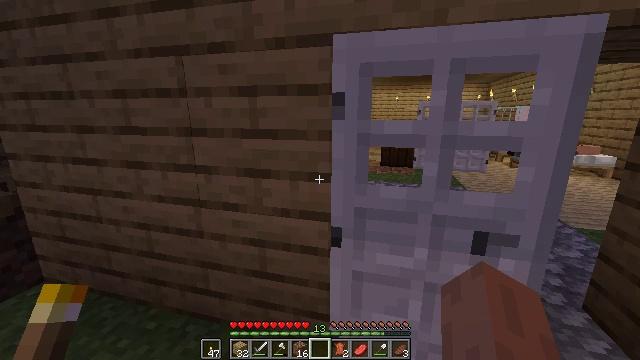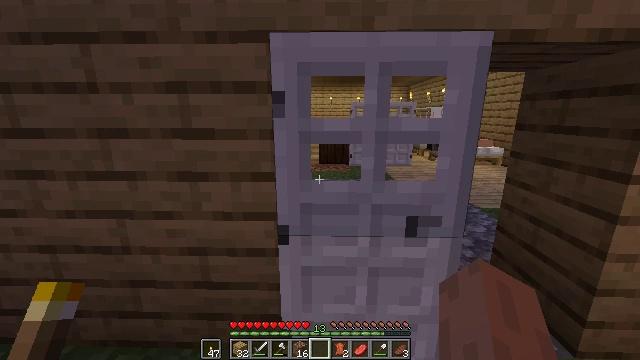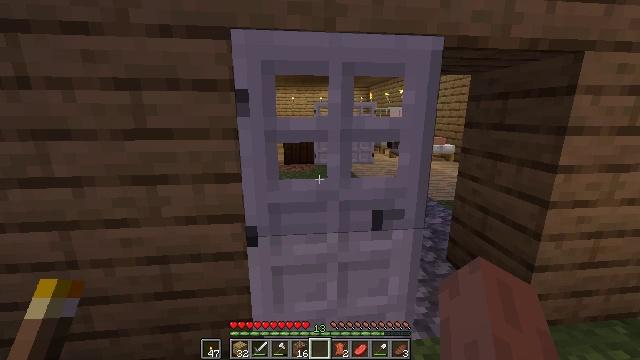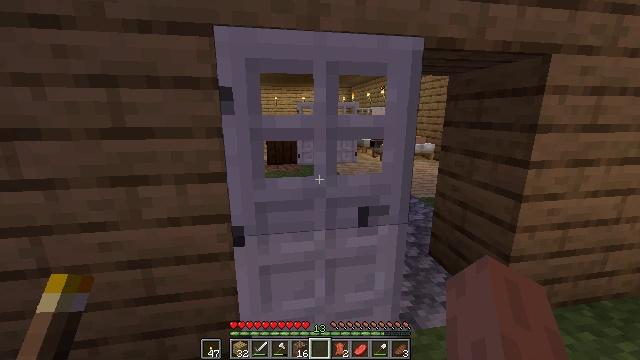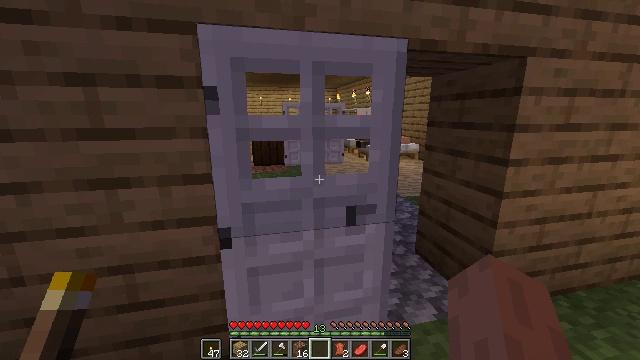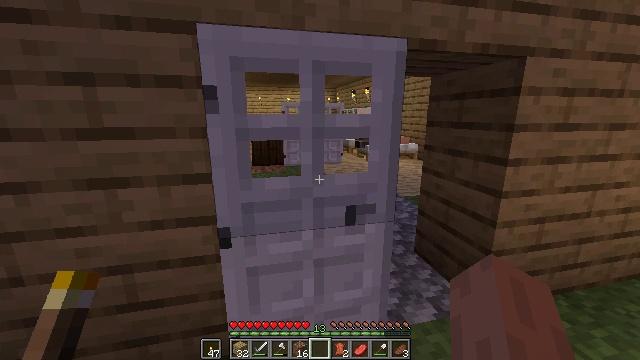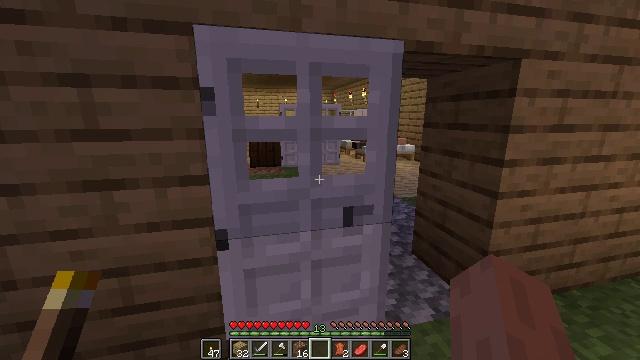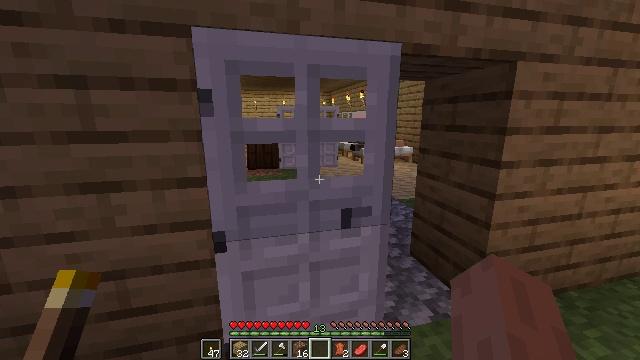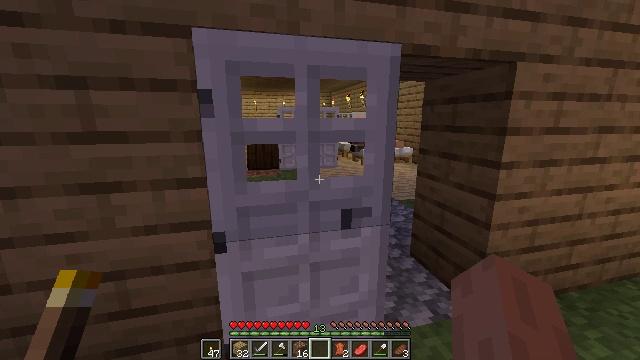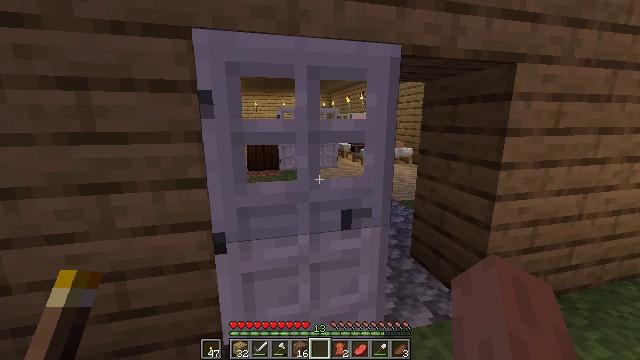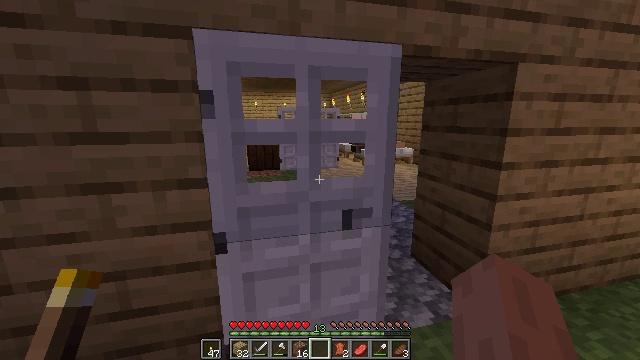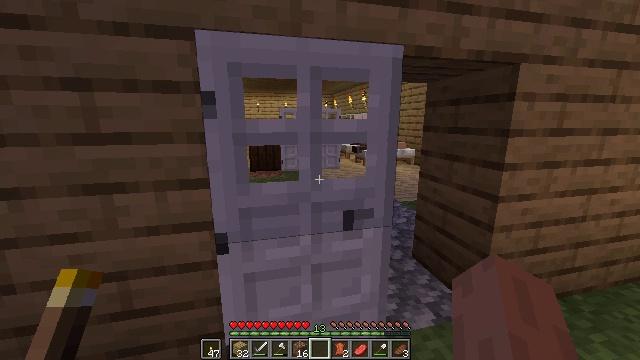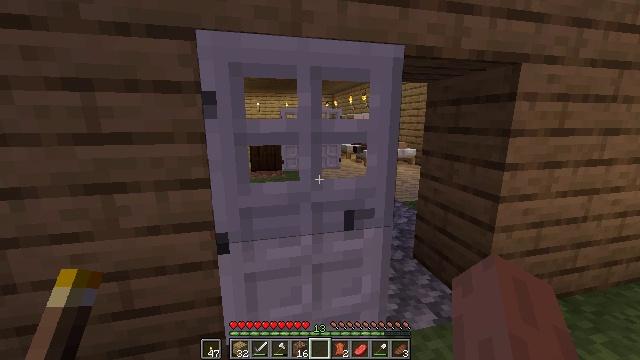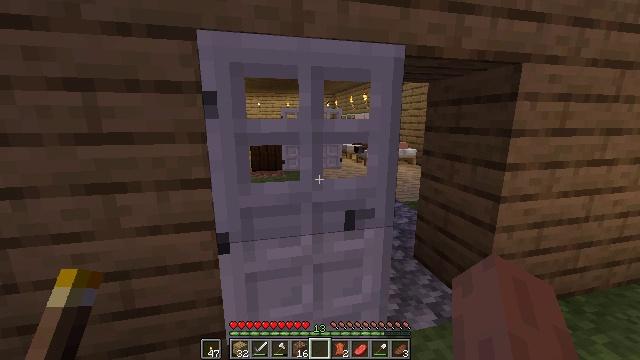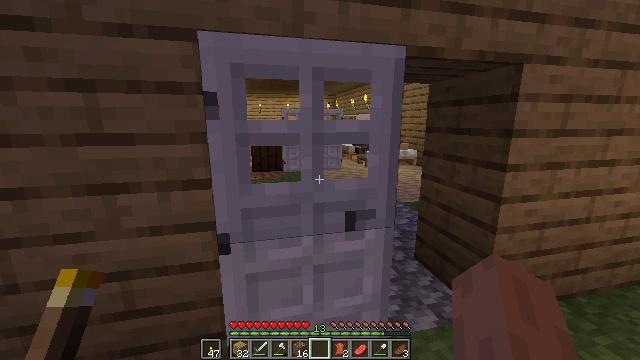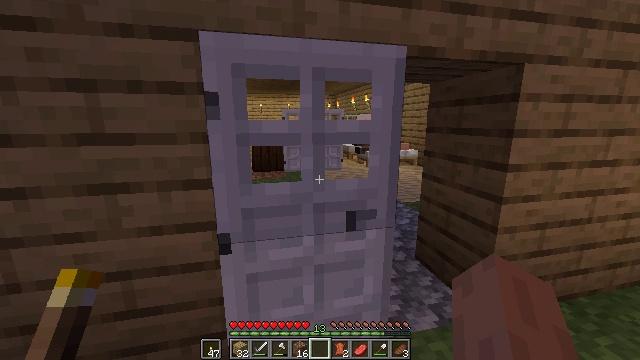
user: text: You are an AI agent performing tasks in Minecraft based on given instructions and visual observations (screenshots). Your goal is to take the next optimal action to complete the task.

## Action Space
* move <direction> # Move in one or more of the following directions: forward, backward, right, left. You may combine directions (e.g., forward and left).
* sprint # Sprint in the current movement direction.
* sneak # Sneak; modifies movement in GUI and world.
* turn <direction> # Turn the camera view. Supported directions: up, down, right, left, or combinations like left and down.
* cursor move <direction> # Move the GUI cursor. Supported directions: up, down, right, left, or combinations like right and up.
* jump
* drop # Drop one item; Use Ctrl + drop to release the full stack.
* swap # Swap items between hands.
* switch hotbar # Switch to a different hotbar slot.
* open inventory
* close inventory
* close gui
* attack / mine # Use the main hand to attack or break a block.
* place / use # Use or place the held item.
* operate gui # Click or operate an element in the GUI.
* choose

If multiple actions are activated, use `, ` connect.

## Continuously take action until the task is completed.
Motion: motion action
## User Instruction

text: Use the crafting table to create an oak button.
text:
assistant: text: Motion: turn right
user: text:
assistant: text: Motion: turn right
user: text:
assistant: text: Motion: turn right
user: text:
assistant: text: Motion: turn right
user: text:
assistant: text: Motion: no_op
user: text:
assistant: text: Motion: no_op
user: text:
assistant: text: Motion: no_op
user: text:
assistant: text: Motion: no_op
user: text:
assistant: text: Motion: no_op
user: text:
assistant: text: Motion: no_op
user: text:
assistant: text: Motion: no_op
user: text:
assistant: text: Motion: no_op
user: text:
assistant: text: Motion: no_op
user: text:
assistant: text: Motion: no_op
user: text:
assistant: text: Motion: no_op
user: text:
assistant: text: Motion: no_op
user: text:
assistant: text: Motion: no_op
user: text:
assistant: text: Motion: turn left
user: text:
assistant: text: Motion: turn left
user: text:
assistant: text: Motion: turn left
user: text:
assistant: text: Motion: turn left
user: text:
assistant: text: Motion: turn left
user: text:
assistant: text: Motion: turn left and up
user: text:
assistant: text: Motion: turn left
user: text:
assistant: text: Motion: turn left
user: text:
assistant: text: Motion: no_op
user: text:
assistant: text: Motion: no_op
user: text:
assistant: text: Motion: no_op
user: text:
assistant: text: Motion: no_op
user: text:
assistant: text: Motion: no_op